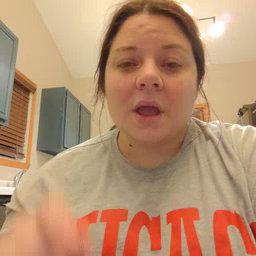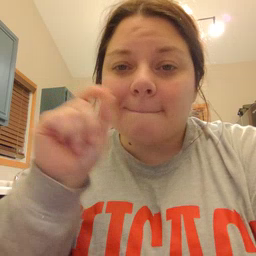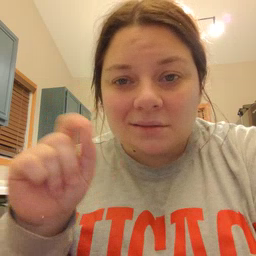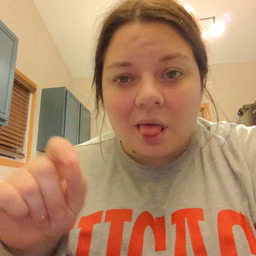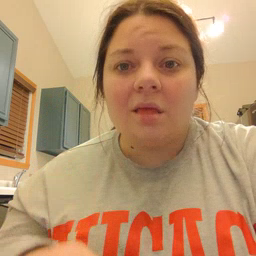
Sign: pencil